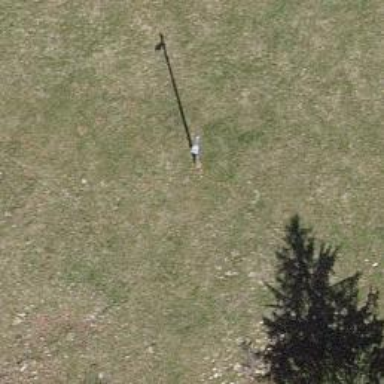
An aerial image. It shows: Utility pole in the area.